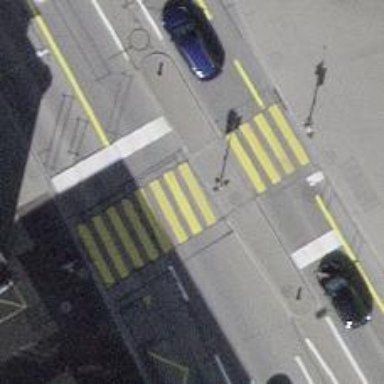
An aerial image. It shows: Footway crossing with traffic signals.